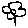
Label: flower